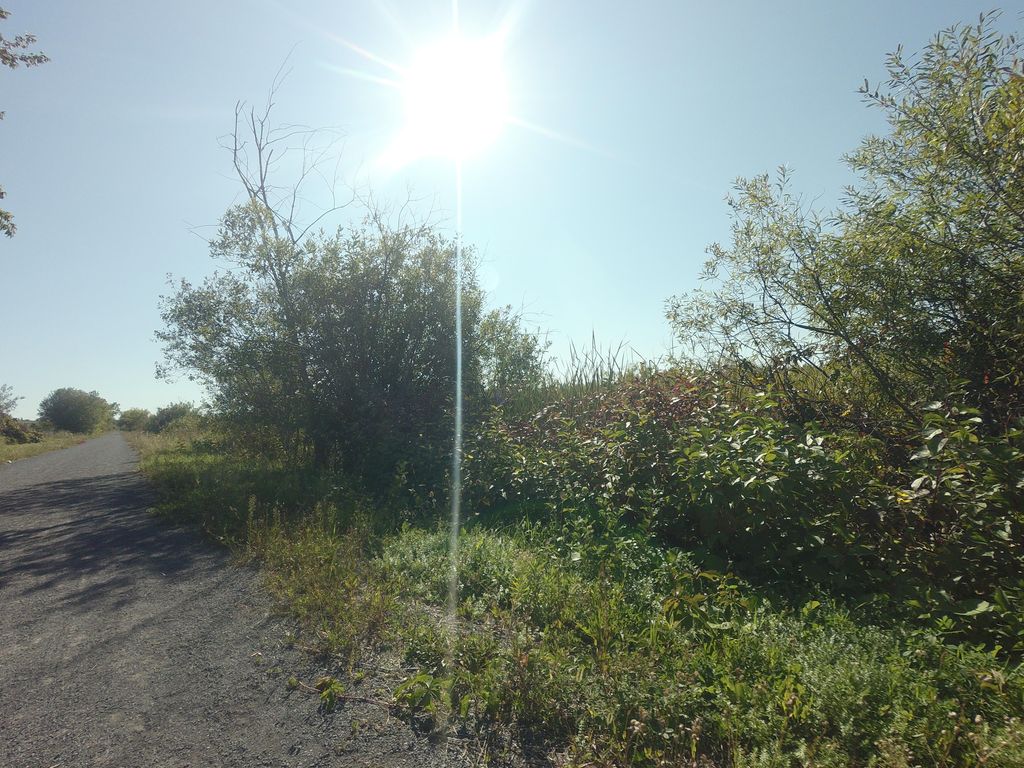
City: ottawa-gatineau